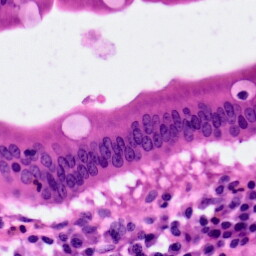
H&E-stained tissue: Pancreatic